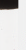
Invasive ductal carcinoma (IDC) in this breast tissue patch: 0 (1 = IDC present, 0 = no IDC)